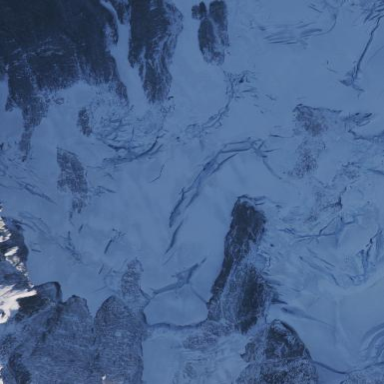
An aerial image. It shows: Majestic glacier in the distance.